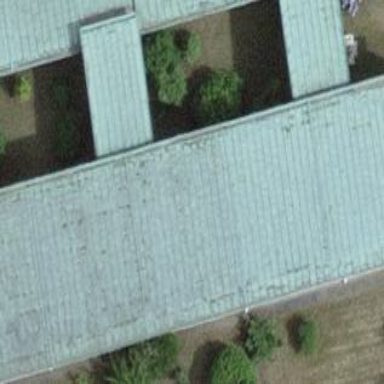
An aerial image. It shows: School building.